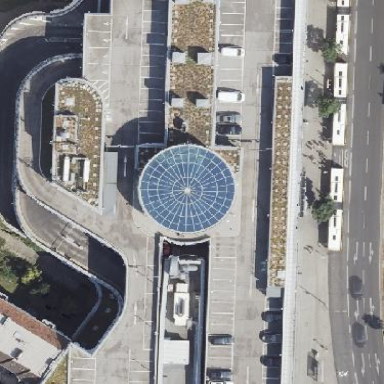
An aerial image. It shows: Part of the building is dedicated to retail space.